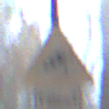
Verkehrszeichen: SeitenwindVonRechts
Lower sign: LaengeEinerStrecke1
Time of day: MorningAfternoon
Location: Outdoor (Nature)
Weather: Clear
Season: Winter
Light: Natural